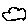
Label: cloud